Field crop: maize
Growth stage: 1
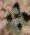
Species: chenopodium